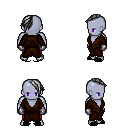
a pixel art fantasy rpg character, male body template, dark elf, purple skin, brown robe, red pants, gray long mohawk hairstyle, metal gloves, black slippers, four views (front, back, left, right), 2x2 character sprite sheet, small pixel art, hard edges, no anti-aliasing